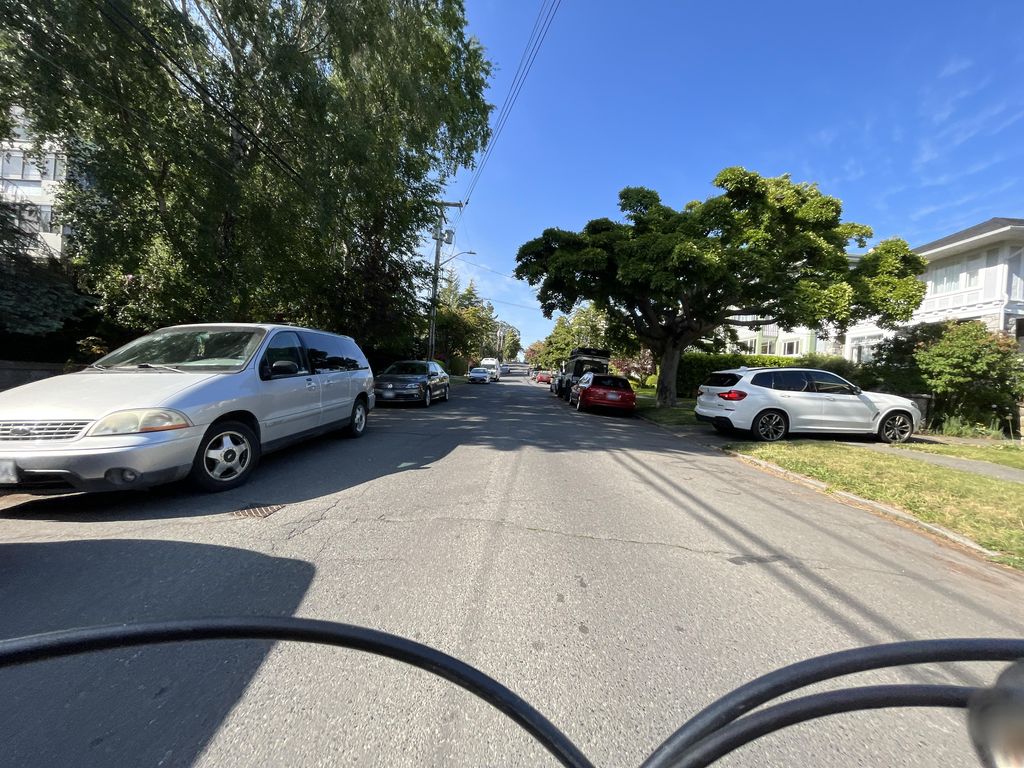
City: victoria